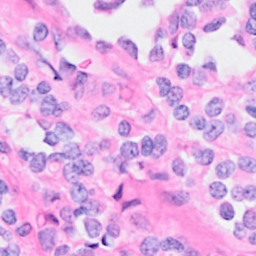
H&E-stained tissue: Breast